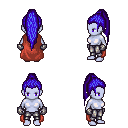
a pixel art fantasy rpg character, female body template, dark elf, purple skin, maroon cape, metal pants, blue extra-long topknot hairstyle, metal gloves, four views (front, back, left, right), 2x2 character sprite sheet, small pixel art, hard edges, no anti-aliasing